Question: I need to enable or disable a button depending on whether at least a row is selected in the list or not.
Below is the code to reproduce this issue. The list is populated using the OnData event and it allows multiple rows to be selected.
I thought that I could use OnSelectItem to detect when the user changes the selection and then use the TListView SelCount function to detect the number of selected rows.
The problem is that SelCount returns 0 when the user selects multiple rows. This works fine if the list is populated manually (i.e. not through the OnData event).
Any ideas?
Thanks
Update: using the OnChange event instead seems to do the trick. Still it would be interesting to understand why SelCount returns 0 when multiple rows are selected (from within the SelectItem event).
Another Update: I posted a test project: <URL> as well as a screenshot:

To reproduce this issue run the app, select Item1, then SHIFT+Click on Item2. The button is disabled. My intention was to enable the button dynamically as long as there is at least one item selected in the list. If there is no selected item the button is disabled.
PAS file:
'''
unit MainUnit;
interface
uses
Winapi.Windows, Winapi.Messages, System.SysUtils, System.Variants, System.Classes, Vcl.Graphics,
Vcl.Controls, Vcl.Forms, Vcl.Dialogs, Vcl.ComCtrls, Vcl.StdCtrls;
type
TForm3 = class(TForm)
ListView1: TListView;
Button1: TButton;
procedure FormCreate(Sender: TObject);
procedure ListView1Data(Sender: TObject; Item: TListItem);
procedure ListView1SelectItem(Sender: TObject; Item: TListItem; Selected: Boolean);
private
{ Private declarations }
public
{ Public declarations }
end;
var
Form3: TForm3;
implementation
{$R *.dfm}
procedure TForm3.FormCreate(Sender: TObject);
begin
ListView1.Items.Count := 5;
end;
procedure TForm3.ListView1Data(Sender: TObject; Item: TListItem);
begin
Item.Caption := String.Format('Item%d', [Item.Index]);
end;
procedure TForm3.ListView1SelectItem(Sender: TObject; Item: TListItem; Selected: Boolean);
begin
Button1.Enabled := ListView1.SelCount > 0;
OutputDebugString(pchar(String.Format('SelCount = %d', [ListView1.SelCount])));
end;
end.
'''
Form:
'''
object Form3: TForm3
Left = 0
Top = 0
Caption = 'Form3'
ClientHeight = 600
ClientWidth = 952
Color = clBtnFace
DoubleBuffered = True
Font.Charset = DEFAULT_CHARSET
Font.Color = clWindowText
Font.Height = -11
Font.Name = 'Tahoma'
Font.Style = []
OldCreateOrder = False
OnCreate = FormCreate
PixelsPerInch = 96
TextHeight = 13
object ListView1: TListView
Left = 168
Top = 160
Width = 250
Height = 150
Columns = <
item
AutoSize = True
Caption = 'Test'
end>
HideSelection = False
MultiSelect = True
OwnerData = True
TabOrder = 0
ViewStyle = vsReport
OnData = ListView1Data
OnSelectItem = ListView1SelectItem
end
object Button1: TButton
Left = 168
Top = 120
Width = 75
Height = 25
Caption = 'Some Action'
Enabled = False
TabOrder = 1
end
end
'''
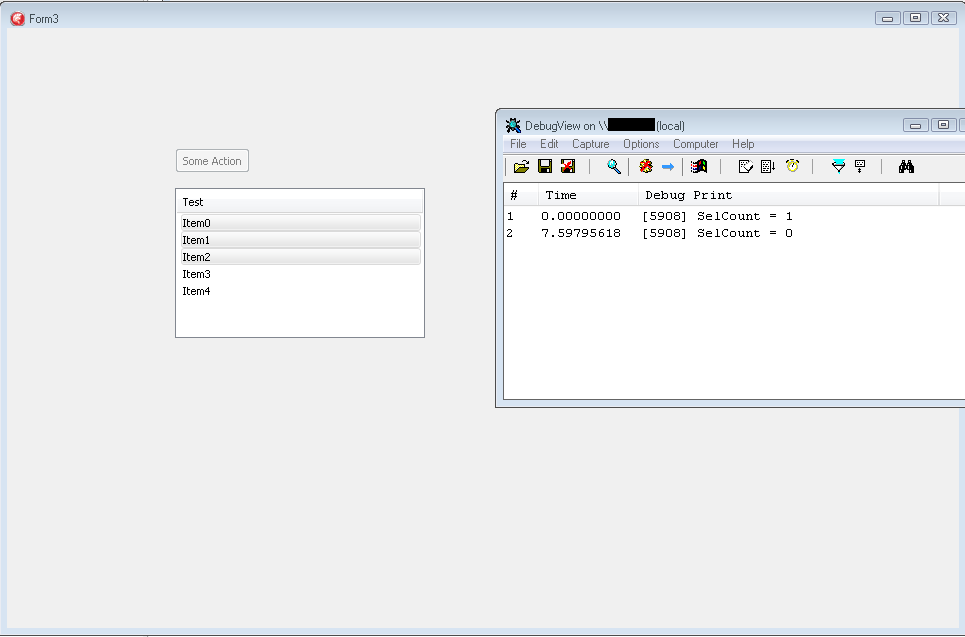
Answer: The root issue is that when you multiple items, you will NOT get any 'OnSelectItem' events for the items that have become selected. The causes all list view items to be unselected first, triggering a single 'OnSelectItem' event with 'Item=nil' and 'Selected=False', before the new items then become selected. At the time of that event, 'TListView.SelCount' really is 0, so you disable your button, but then there are no further 'OnSelectItem' events to tell you that new items have been selected, so you do not check 'SelCount' again to re-enable the button.
The 'OnSelectItem' event is triggered in reply to the <URL> notification for that range of items. 'TListLiew' does not trigger 'OnSelectItem' when it receives 'LVN_ODSTATECHANGED', it triggers 'OnDataStateChange' instead, eg:
'''
procedure TForm3.ListView1DataStateChange(Sender: TObject; StartIndex, EndIndex: Integer; OldState, NewState: TItemStates);
begin
if (NewState * [isSelected]) <> (OldState * [isSelected]) then
Button1.Enabled := ListView1.SelCount > 0;
end;
'''
So you need to use both 'OnSelectItem' and 'OnDataStateChange' to handle all possible select/unselect state changes.
The best solution is to not enable/disable the 'TButton' manually on individual item state changes. Drop a 'TActionManager' on the Form, create a new 'TAction' and assign it to the 'TButton.Action' property, and then use the 'TAction.OnUpdate' event to enable/disable the 'TAction' based on the current 'TListView.SelCount', eg:
'''
procedure TForm3.MyActionUpdate(Sender: TObject);
begin
MyAction.Enabled := ListView1.SelCount > 0;
end;
'''
That will automatically enable/disable the associated 'TButton' every time the main message queue goes idle, including after ListView notification messages have been processed. This way, you can keep the 'TButton' updated no matter what combination of input is used to select/unselect ListView items.